Question: When I open SQL Server Management Studio, I have many databases listed there, If I open a database and open the list of its tables and right click on a table and say 'Select Top 1000 rows' it correctly queries that table of that database BUT it also automatically picks 'TempDb' as the database in the available database combobox in the toolbar like the picture below.

So now if I want to write a query by clicking on "New Query" it will look at "tempDB", which is annoying. Is there a way to change this behavior ?
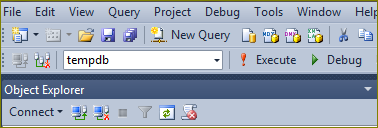
Answer: You can select a default database per connection in SQL Server, which might help. Once you've set it, each time you connect to that server, the default database will be selected.